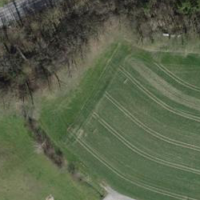
EUNIS habitat code: 55
Species observed at this site:
Epilobium hirsutum